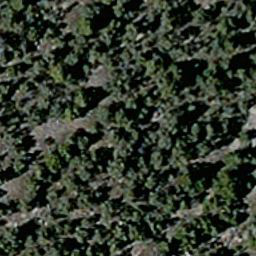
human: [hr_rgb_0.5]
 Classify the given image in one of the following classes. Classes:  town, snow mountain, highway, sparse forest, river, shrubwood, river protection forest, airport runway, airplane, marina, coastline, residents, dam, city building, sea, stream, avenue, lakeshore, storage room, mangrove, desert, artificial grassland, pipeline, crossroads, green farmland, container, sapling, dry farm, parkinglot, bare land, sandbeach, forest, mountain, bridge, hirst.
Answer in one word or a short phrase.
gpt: sparse forest